Question: I have a pivot table, well of course every row will be included in a query:
'''
mysql> select * from blog_posts as bp
join blog_joins as bj
on bj.post_id=1
and bj.taxonomy_id=10
and bj.type = 1;
'''
Here's my table structure:

Is it recommended to make an index for each column? If not, why and what would you recommend?
'''
mysql > alter table blog_joins add index pid (post_id);
mysql > alter table blog_joins add index tid (taxonomy_id);
mysql > alter table blog_joins add index tp (type);
'''
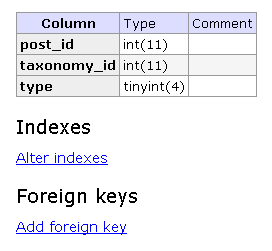
Answer: For that specific query you would probably benefit from a multi-column index:
'''
alter table blog_joins add index pid_tid_tp (post_id,taxonomy_id,type);
'''
I'd recommend profiling your code. Try adding realistic data to your test database and try out a few different indexes. Use 'EXPLAIN' to see which indexes MySQL actually uses for each query.
Once you have finished testing remove any unused indexes because while indexes can speed up queries, they will also slow down modifications to the table.